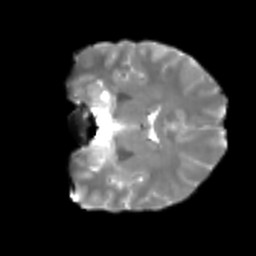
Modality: T2w
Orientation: coronal
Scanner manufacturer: siemens
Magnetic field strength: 3 T
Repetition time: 4 s
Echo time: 0.0594 s